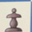
Piece: bP